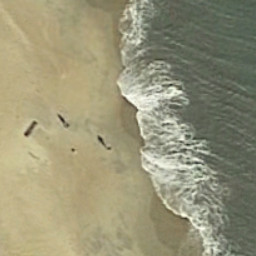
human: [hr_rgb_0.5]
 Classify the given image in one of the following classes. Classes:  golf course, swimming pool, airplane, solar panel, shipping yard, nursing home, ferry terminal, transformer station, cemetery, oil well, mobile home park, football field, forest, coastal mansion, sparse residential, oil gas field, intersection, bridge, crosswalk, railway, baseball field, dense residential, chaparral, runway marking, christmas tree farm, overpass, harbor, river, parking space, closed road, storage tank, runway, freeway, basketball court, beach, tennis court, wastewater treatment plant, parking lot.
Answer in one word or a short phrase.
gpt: beach